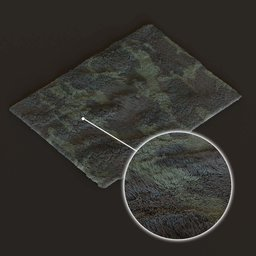
Label: decoration